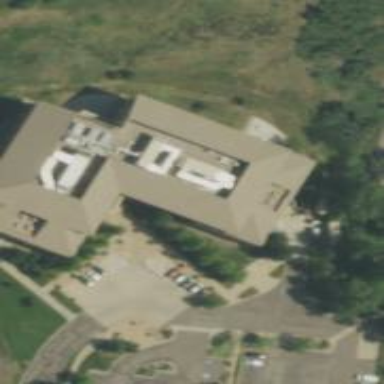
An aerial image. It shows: View of university building.